Field crop: maize
Growth stage: 2
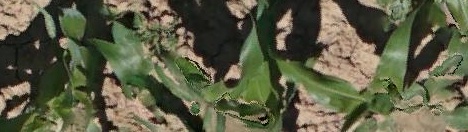
Species: maize